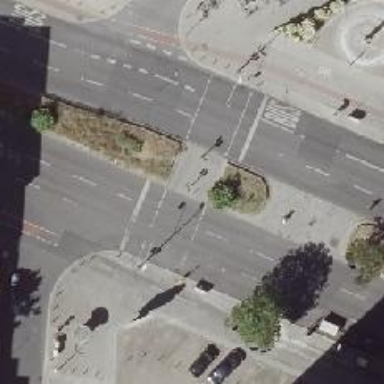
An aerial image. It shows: Crossing on the footway with traffic signals.